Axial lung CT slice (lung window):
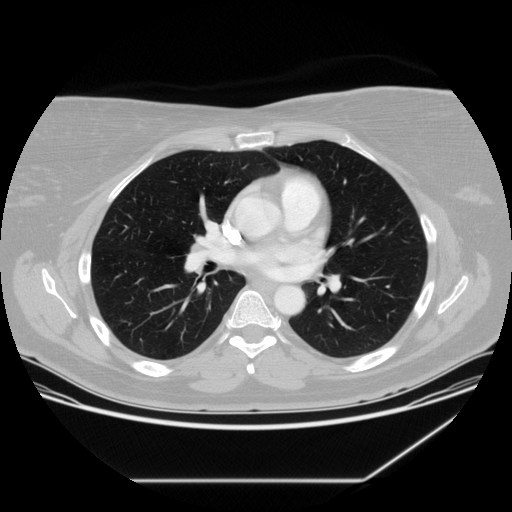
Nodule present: no